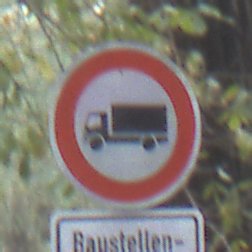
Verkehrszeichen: VerbotFuerKraftfahrzeugeUeberDreiKommaFuenfTonnen
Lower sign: SonstigeFahrzeugePersonengruppenFrei1
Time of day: SunriseSunset
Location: Outdoor (Nature)
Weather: NotSpecified
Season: Autumn
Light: Natural